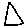
Label: triangle